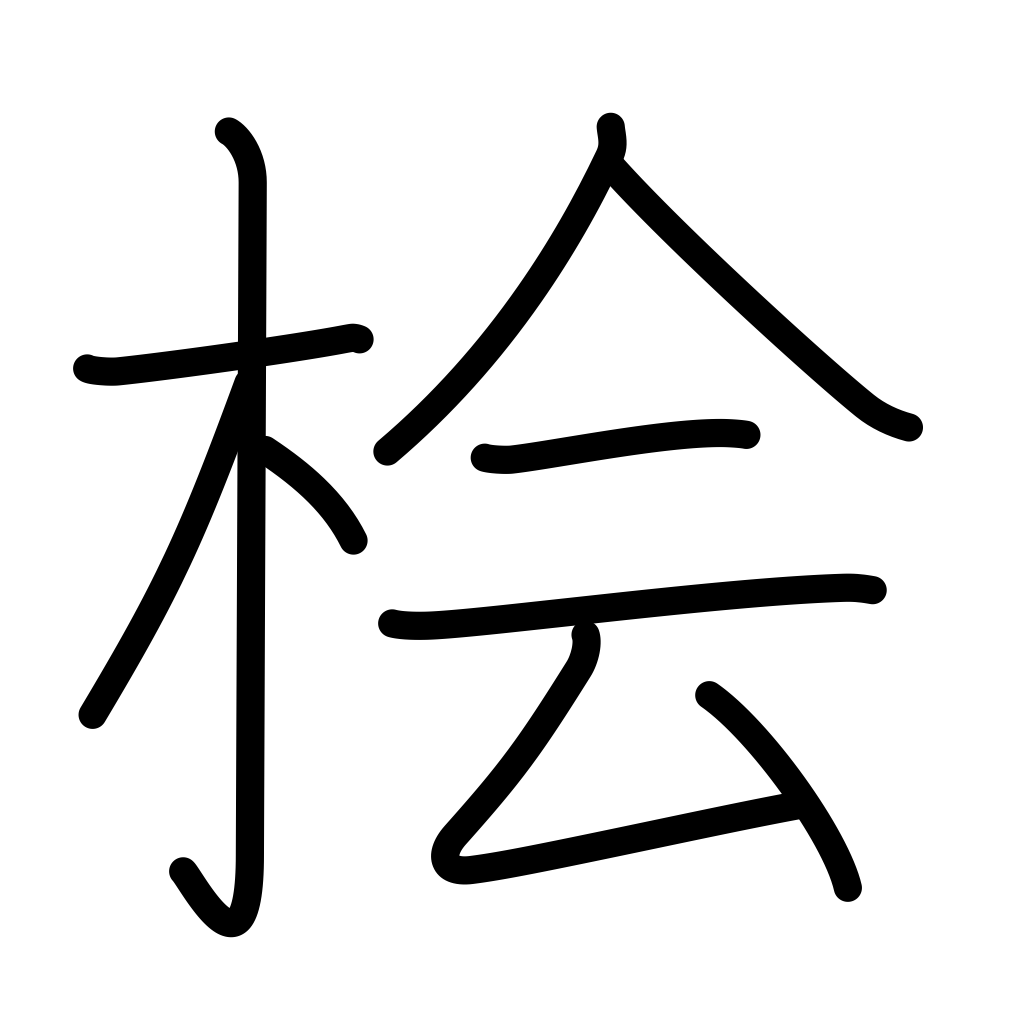
Meaning: Japanese cypress